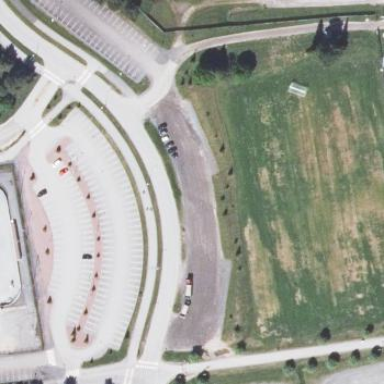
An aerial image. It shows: Parking area with surface.